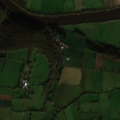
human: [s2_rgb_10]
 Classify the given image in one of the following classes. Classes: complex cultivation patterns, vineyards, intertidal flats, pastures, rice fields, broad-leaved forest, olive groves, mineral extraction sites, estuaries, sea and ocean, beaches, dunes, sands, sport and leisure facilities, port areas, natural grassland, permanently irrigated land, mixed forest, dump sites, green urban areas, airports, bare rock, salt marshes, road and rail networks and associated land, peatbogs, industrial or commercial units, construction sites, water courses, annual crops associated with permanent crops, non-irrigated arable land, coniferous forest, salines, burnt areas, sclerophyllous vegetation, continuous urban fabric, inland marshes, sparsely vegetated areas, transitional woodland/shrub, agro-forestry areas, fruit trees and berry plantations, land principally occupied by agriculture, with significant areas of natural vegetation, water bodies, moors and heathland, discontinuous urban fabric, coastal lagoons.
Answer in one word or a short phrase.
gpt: non-irrigated arable land, pastures, complex cultivation patterns, broad-leaved forest, water courses